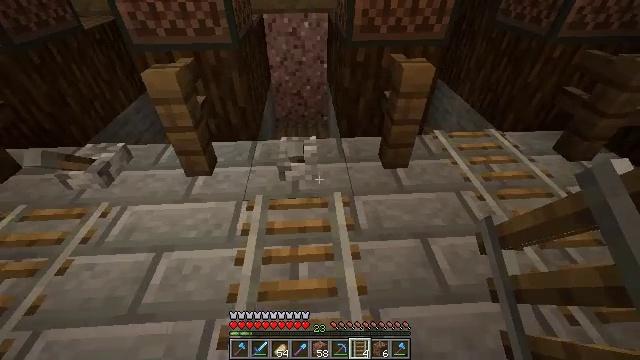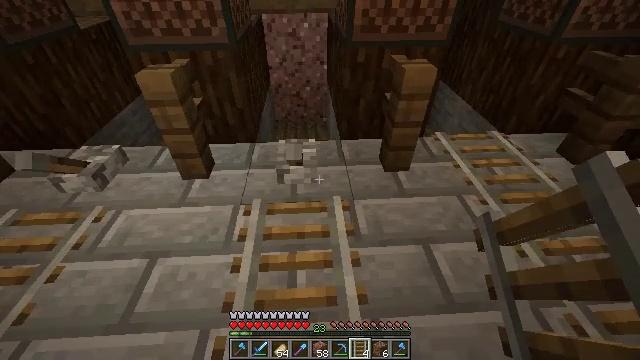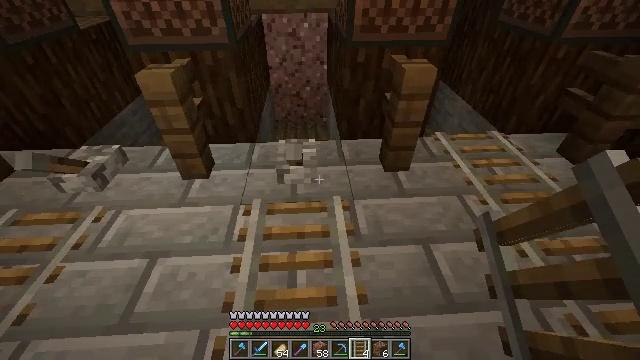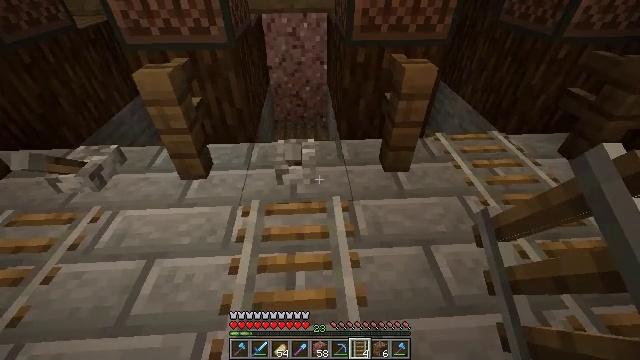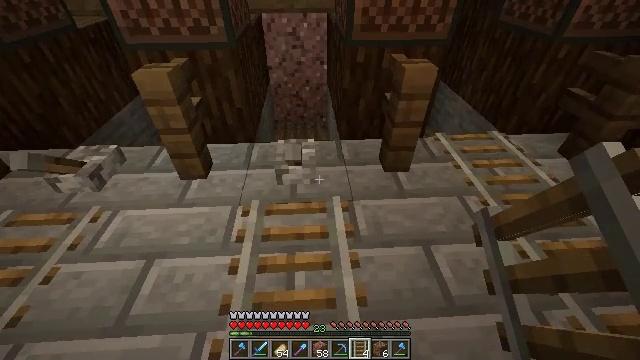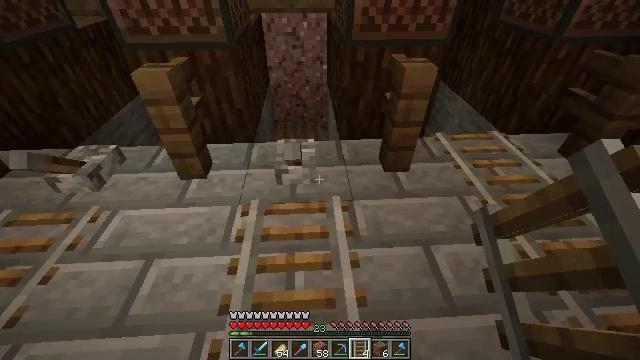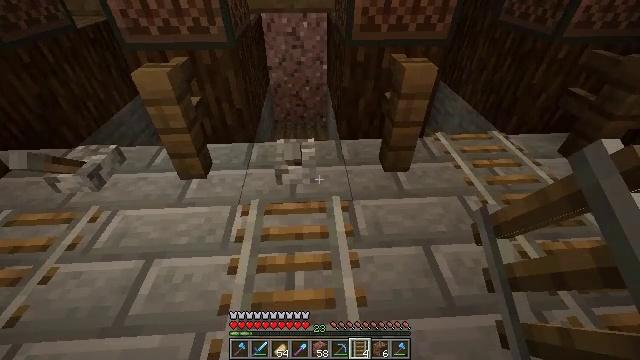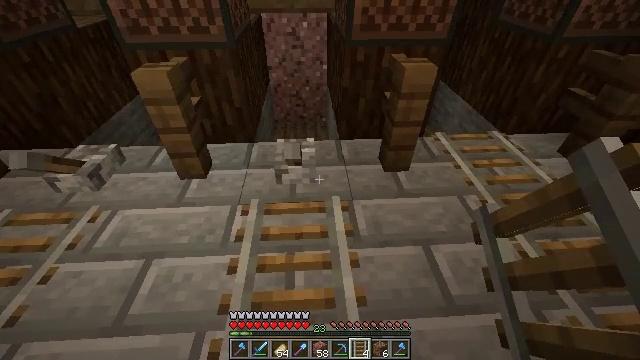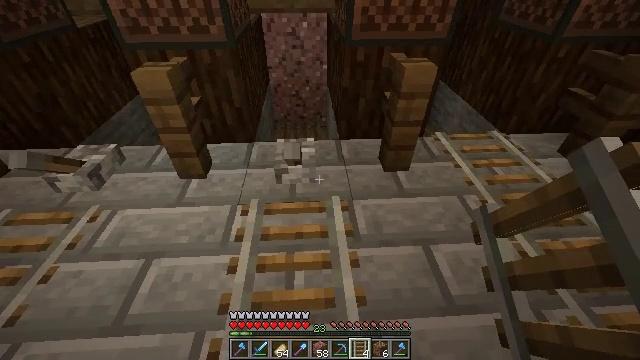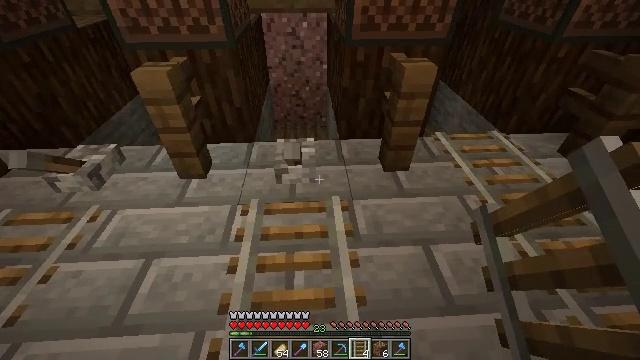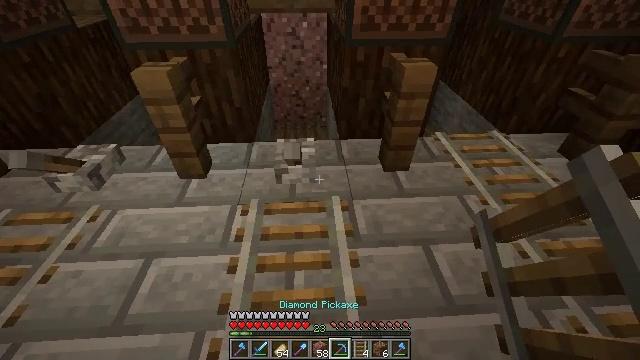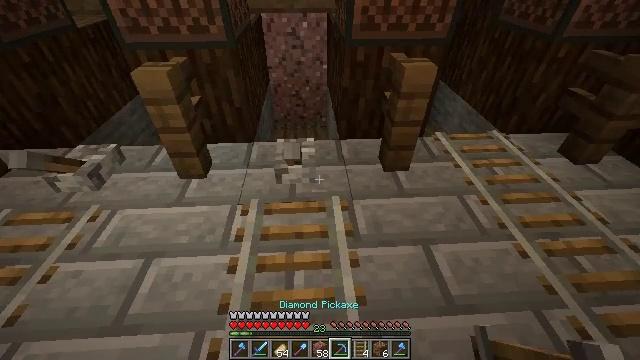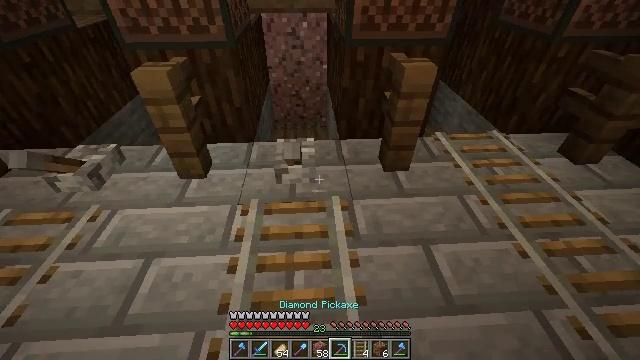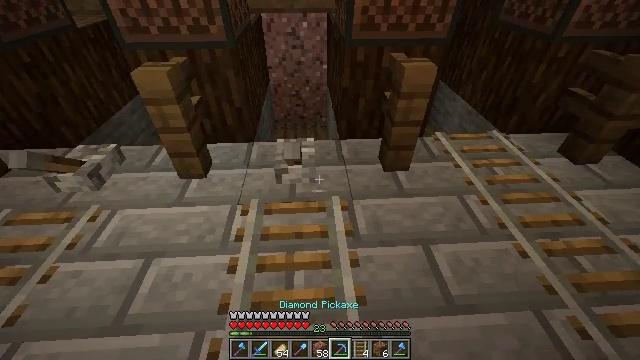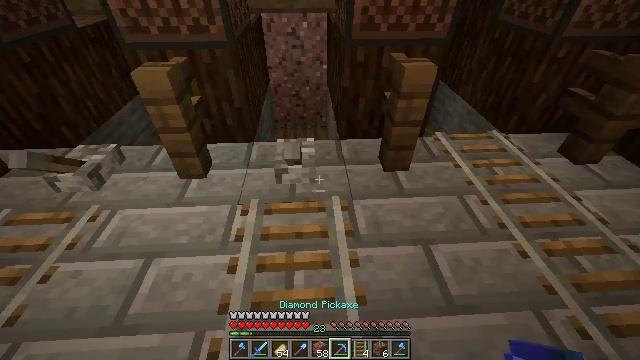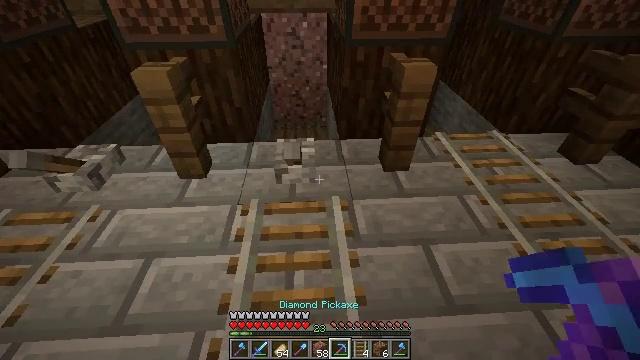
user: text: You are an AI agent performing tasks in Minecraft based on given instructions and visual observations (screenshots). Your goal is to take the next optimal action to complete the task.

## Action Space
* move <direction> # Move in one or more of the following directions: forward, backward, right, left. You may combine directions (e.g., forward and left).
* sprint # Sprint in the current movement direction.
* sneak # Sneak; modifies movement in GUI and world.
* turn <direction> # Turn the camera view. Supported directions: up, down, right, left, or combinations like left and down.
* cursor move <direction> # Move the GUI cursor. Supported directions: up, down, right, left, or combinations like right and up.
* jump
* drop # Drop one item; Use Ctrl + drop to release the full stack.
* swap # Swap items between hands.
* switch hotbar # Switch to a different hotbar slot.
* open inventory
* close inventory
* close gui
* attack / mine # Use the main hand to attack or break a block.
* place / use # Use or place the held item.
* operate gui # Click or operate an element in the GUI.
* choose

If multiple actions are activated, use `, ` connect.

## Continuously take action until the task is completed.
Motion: motion action
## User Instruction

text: Attack the lever to remove it.
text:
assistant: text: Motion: no_op
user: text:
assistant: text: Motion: no_op
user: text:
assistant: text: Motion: no_op
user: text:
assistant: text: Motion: no_op
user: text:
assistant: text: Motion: no_op
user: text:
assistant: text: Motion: no_op
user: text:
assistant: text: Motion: no_op
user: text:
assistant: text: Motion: no_op
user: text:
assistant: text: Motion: no_op
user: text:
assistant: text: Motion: no_op
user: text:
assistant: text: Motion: no_op
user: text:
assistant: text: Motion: no_op
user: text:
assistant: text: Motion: no_op
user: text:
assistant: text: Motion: no_op
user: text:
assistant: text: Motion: no_op
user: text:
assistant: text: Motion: no_op
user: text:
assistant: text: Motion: turn left
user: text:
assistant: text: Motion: turn left
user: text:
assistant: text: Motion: no_op
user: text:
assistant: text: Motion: no_op
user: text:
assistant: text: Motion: attack / mine
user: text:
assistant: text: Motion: turn up
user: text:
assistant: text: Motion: turn left and up
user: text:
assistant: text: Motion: turn left
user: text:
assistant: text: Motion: turn left
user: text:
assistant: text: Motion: no_op
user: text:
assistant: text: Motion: no_op
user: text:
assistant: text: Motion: no_op
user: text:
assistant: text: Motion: attack / mine
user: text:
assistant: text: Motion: attack / mine